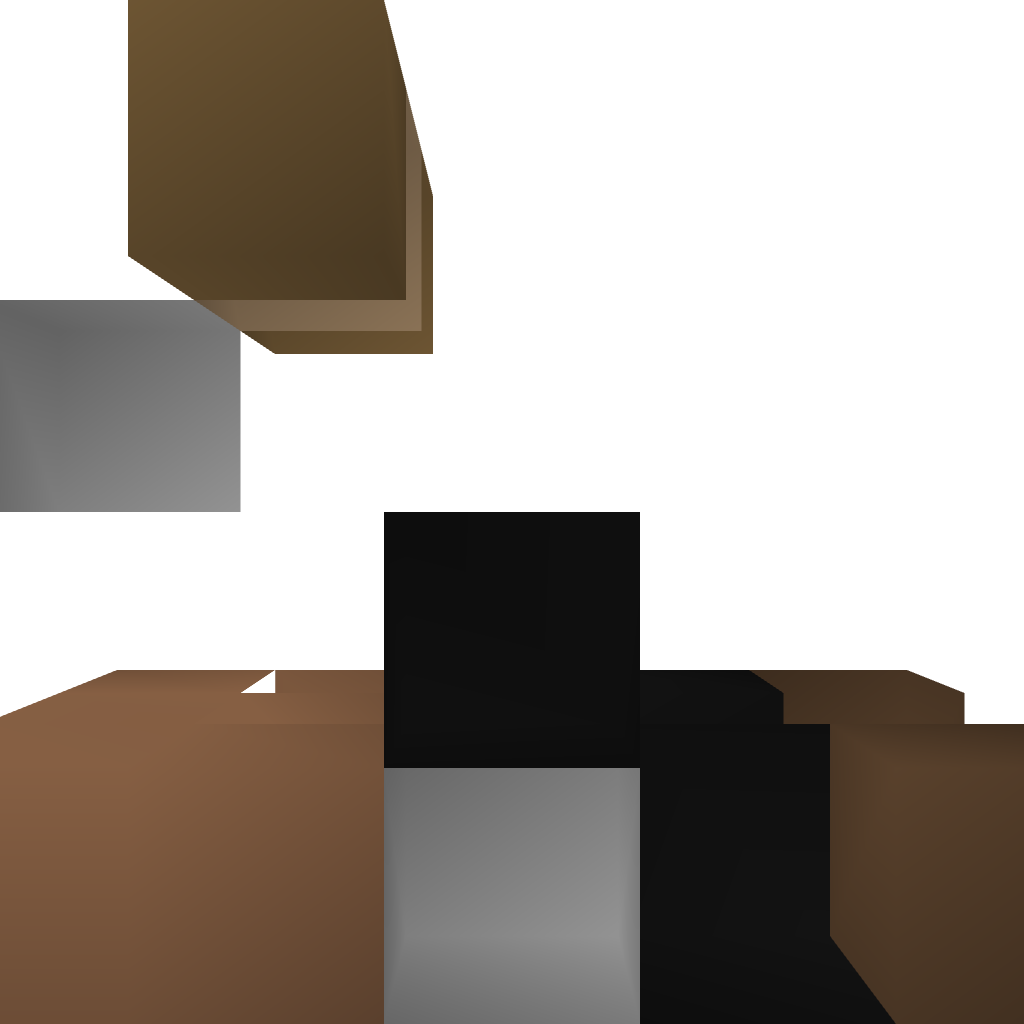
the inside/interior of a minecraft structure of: Bongos!!!